Question: I am trying to have ggplot2 show one line of a histogram as a different color than the rest. In this I have been successful; however, ggplot is using the default colors when a different set are specified. I am sure there is an error in my code, but I am unable to determine where it is. The data and code are below:
# create data
'''
library(ggplot2)
set.seed(71185)
dist.x <- as.data.frame(round(runif(100000, min= 1.275, max= 1.725), digits=2))
colnames(dist.x) <- 'sim_con'
'''
# start histogram
'''
ggplot(dist.x, aes(x = sim_con)) +
geom_histogram(colour = "black", aes(fill = ifelse(dist.x$sim_con==1.55, "darkgreen", "firebrick")), binwidth = .01) +
theme(legend.position="none")
'''
Which results in the following image:

I do not want to use the default colors, but instead want to use 'darkgreen' and 'firebrick'. Where is the error in the code? Thanks for any help you can provide.
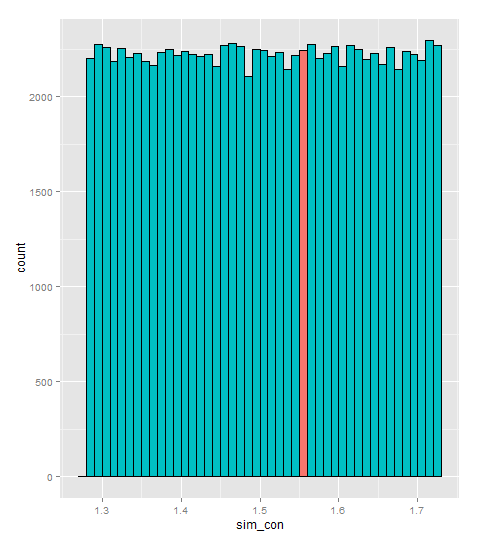
Answer: I don't think you can explicitly set colors in 'aes'; you need to do it in 'scale_fill_manual', as in the example below:
'''
ggplot(dist.x, aes(x = sim_con)) +
geom_histogram(colour = "black", binwidth = .01,aes(fill=(sim_con==1.55))) +
scale_fill_manual(values=c('TRUE'='darkgreen','FALSE'='firebrick')) +
theme(legend.position="none")
'''